Question: I render a table using Apache™️ FOP (Formatting Objects Processor). I want to display a yellow block with fixed height and width. Block bottom should be at the same position where row bottom is. Block should overflow cells, block should not make cell larger. I'd rather not use rowspan. Any idea how I can make block overflow cell in FOP?
Image with actual and expected output:

Approach 1: I tried already to rowspan=2. Table looks like expected. But the code is too complex. It requires extra logic to calculate which rows I need to span.
Approach 2:
'''
<fo:table-row>
<fo:table-cell><fo:block>item4</fo:block></fo:table-cell>
<fo:table-cell display-align="after">
<fo:block-container overflow="visible">
<fo:block background-color="yellow" padding-top="1.5mm" padding-bottom="1.5mm">
Thanks
</fo:block>
</fo:block-container>
</fo:table-cell>
'''
I was hoping overflow="visible" will do the trick, but it did not.
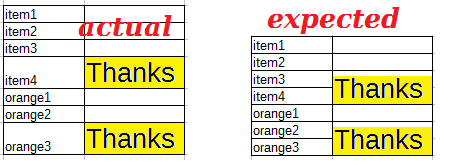
Answer: I think your approach #1 (i.e. using 'number-rows-spanned') is the one, as it provides the most portable solution across different formatters.
Anyway, if you want to go with a "simpler" trick you could use a negative 'space-before' in the special yellow blocks:
'''
<fo:table width="100%" table-layout="fixed">
<fo:table-column column-width="50%"/>
<fo:table-column column-width="50%"/>
<fo:table-body>
<fo:table-row>
<fo:table-cell border="1pt solid #000000"><fo:block>orange 1</fo:block></fo:table-cell>
<fo:table-cell border="1pt solid #000000"><fo:block></fo:block></fo:table-cell>
</fo:table-row>
<fo:table-row>
<fo:table-cell border="1pt solid #000000"><fo:block>orange 2</fo:block></fo:table-cell>
<fo:table-cell border="1pt solid #000000"><fo:block></fo:block></fo:table-cell>
</fo:table-row>
<fo:table-row>
<fo:table-cell border="1pt solid #000000"><fo:block>orange 3</fo:block></fo:table-cell>
<fo:table-cell border="1pt solid #000000">
<fo:block space-before="-12.8pt" space-before.conditionality="retain" background-color="yellow" padding-top="4pt" padding-bottom="4pt" font-size="16pt">Thanks</fo:block>
</fo:table-cell>
</fo:table-row>
</fo:table-body>
</fo:table>
'''
- 'space-before'- 'space-before.conditionality="retain"'- -
In conclusion you be able to avoid using row-spanning cells, but it is not going to be much simpler, and it is surely a less general solution.